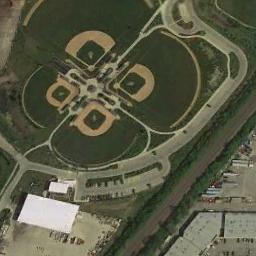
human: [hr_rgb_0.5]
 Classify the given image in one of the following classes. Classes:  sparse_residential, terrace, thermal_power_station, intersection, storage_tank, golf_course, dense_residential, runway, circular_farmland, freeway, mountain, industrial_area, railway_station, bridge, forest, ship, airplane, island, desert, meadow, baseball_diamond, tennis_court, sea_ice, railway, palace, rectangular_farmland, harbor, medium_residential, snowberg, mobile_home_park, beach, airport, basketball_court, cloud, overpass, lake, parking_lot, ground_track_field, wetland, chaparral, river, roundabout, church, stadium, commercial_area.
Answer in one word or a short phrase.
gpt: baseball_diamond